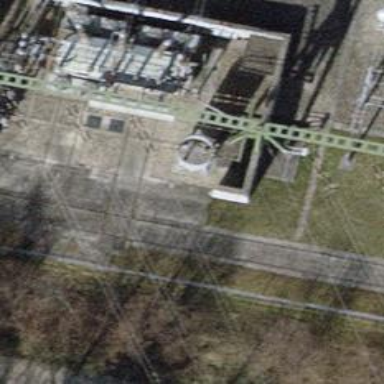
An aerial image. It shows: Insulator used in power systems.